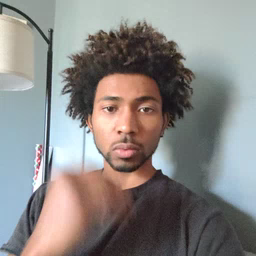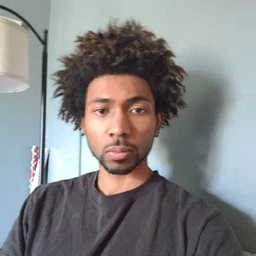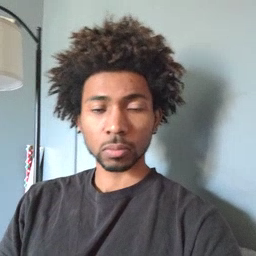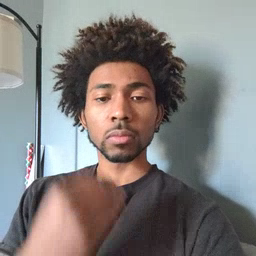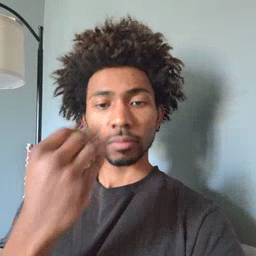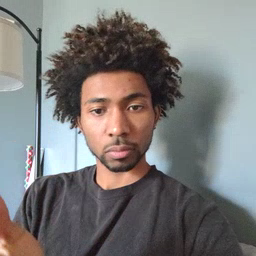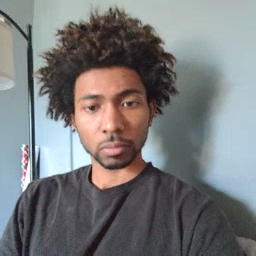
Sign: give